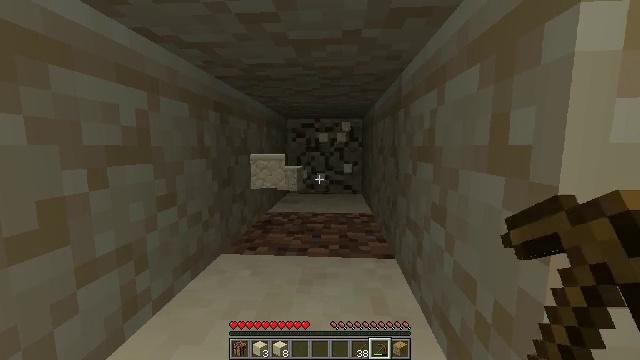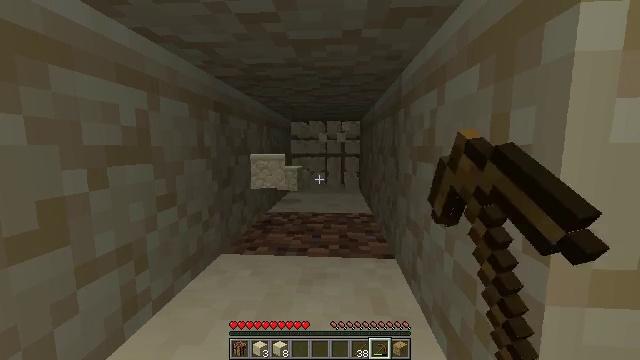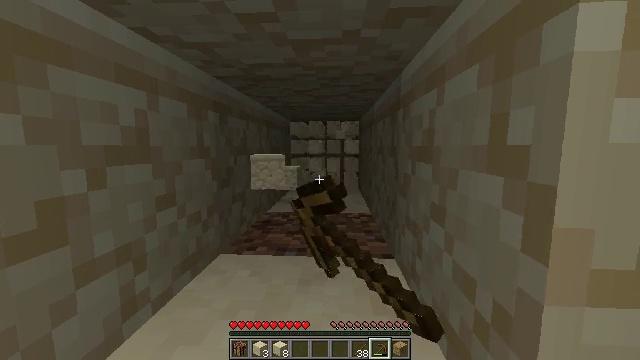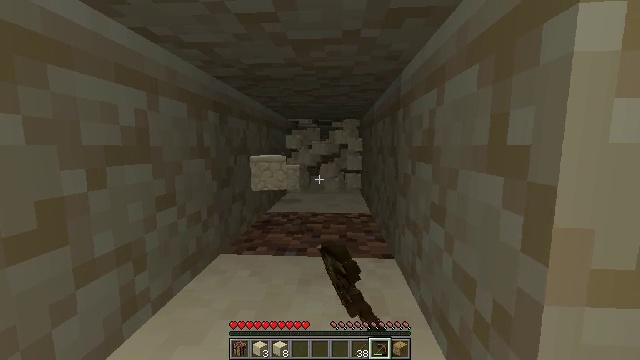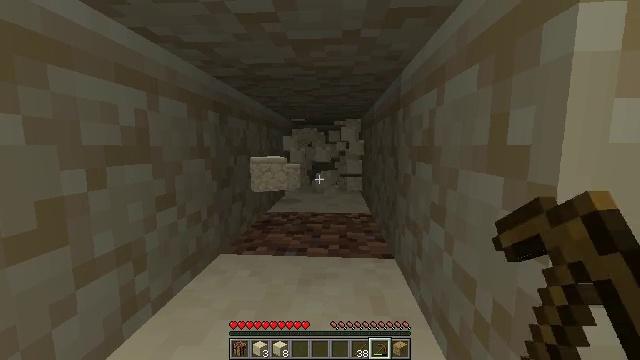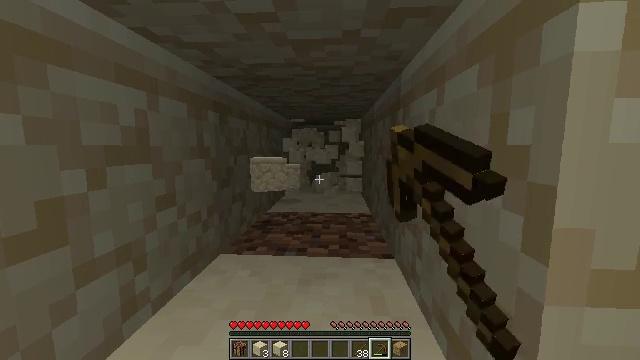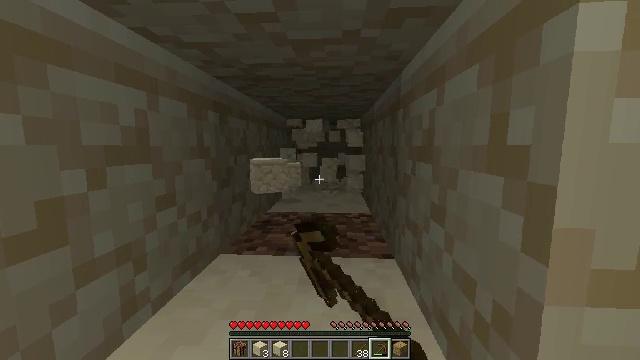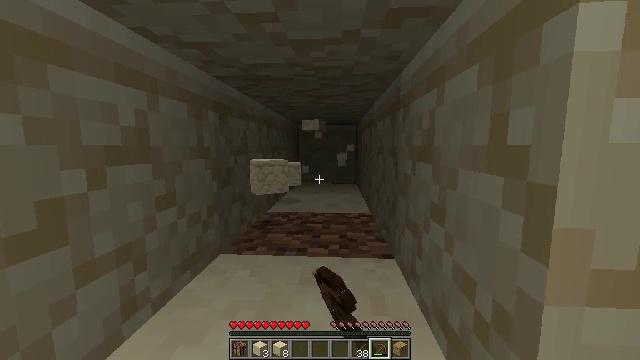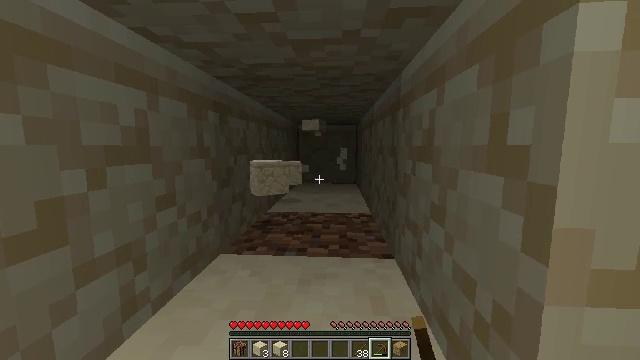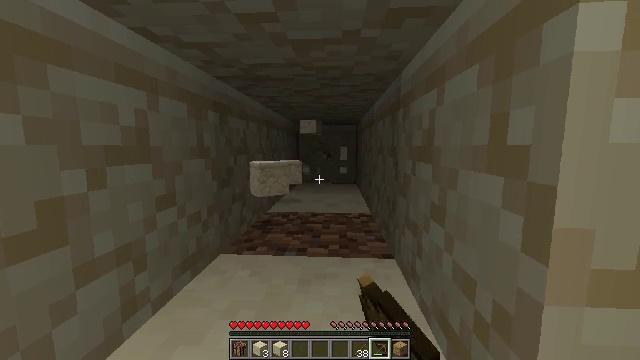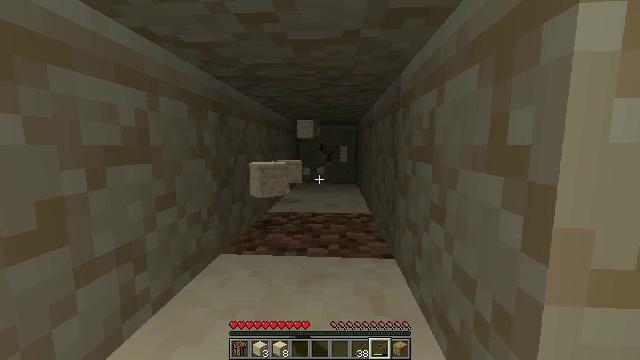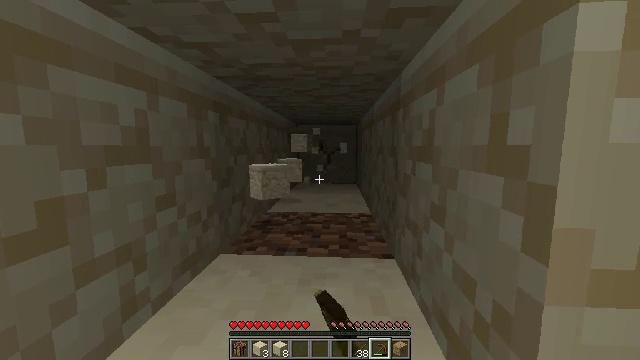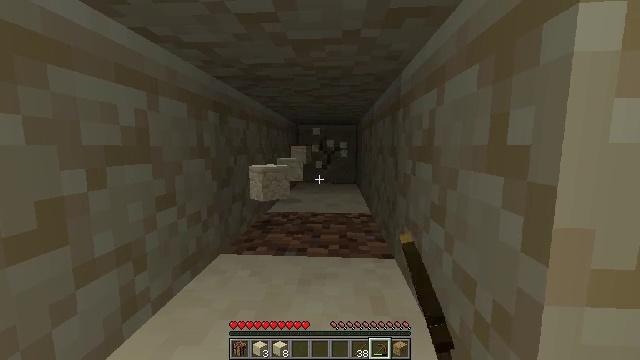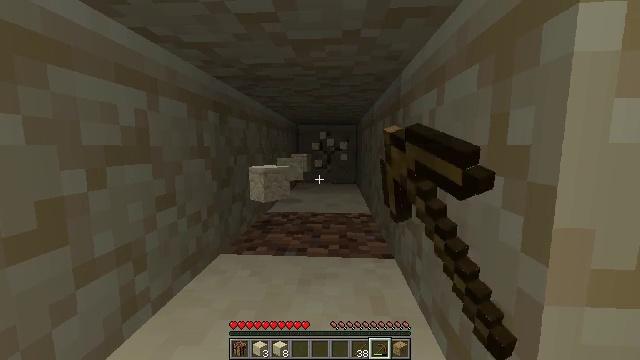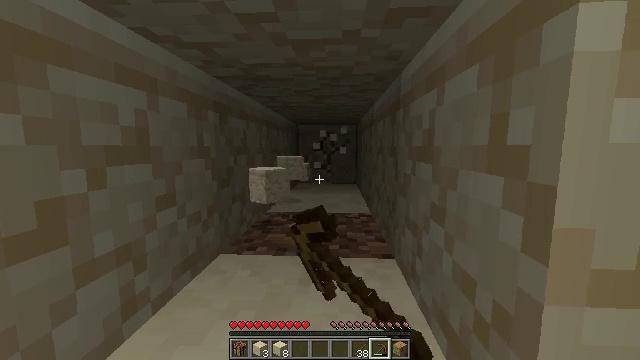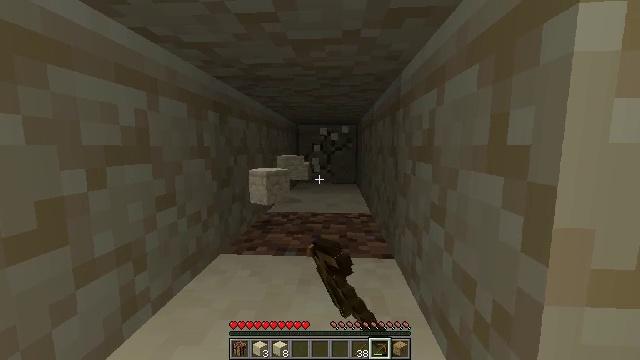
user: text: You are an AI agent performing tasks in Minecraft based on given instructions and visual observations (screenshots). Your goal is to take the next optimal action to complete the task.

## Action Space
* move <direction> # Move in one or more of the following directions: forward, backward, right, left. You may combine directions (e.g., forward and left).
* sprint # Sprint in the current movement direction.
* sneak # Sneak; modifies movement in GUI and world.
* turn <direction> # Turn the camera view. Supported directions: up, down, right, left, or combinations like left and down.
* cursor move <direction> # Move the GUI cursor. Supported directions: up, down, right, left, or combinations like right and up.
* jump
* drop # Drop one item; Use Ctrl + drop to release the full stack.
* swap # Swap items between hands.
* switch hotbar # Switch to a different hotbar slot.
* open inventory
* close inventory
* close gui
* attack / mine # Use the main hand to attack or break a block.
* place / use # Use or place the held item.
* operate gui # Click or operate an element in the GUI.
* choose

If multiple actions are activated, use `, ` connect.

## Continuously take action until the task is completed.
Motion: motion action
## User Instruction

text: Collect sandstone by mining.
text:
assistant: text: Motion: attack / mine
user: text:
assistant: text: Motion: attack / mine
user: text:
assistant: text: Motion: attack / mine
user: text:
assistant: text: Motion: attack / mine
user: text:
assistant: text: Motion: attack / mine
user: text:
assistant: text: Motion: attack / mine
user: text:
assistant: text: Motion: attack / mine
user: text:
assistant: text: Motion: attack / mine
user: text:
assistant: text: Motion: attack / mine
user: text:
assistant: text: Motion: attack / mine
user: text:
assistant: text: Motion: attack / mine
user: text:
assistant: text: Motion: attack / mine
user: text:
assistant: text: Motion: attack / mine
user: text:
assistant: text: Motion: attack / mine
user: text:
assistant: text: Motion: attack / mine
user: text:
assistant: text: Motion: attack / mine
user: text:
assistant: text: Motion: attack / mine
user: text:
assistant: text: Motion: attack / mine
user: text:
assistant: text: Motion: attack / mine
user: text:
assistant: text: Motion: attack / mine
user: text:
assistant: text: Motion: attack / mine
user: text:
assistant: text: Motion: attack / mine
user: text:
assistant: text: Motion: attack / mine
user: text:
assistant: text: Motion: attack / mine
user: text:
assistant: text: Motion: attack / mine